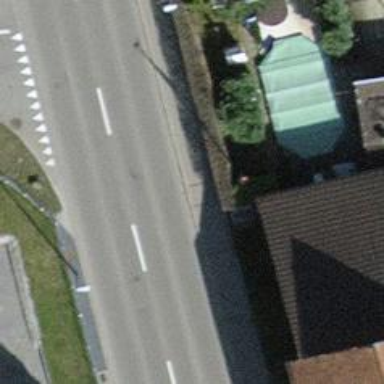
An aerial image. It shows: Hedge acting as barrier.